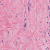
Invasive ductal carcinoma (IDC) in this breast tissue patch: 0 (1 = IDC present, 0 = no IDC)